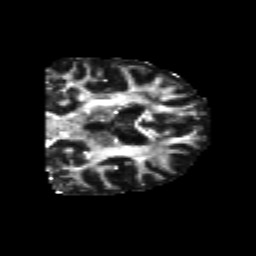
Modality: FA
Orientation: coronal
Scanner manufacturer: siemens
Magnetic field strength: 3 T
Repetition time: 6.8 s
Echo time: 0.093 s